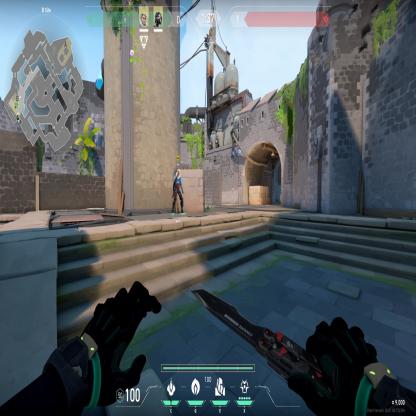
Label: teammate